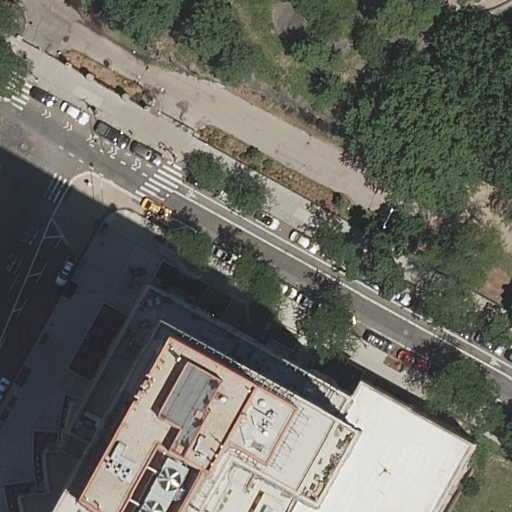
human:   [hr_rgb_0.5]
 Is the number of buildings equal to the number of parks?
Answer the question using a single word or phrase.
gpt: no

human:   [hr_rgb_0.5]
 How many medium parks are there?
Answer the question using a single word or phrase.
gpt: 0

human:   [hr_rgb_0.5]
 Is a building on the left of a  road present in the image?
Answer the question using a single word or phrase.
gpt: yes

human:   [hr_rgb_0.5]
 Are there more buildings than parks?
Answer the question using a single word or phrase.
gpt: yes

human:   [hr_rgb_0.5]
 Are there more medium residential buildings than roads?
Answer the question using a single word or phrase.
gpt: no

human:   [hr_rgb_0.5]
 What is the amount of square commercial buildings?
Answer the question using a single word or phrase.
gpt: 0

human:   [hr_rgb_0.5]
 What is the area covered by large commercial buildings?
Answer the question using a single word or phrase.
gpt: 0m2

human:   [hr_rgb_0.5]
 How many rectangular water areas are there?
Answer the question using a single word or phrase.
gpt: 0

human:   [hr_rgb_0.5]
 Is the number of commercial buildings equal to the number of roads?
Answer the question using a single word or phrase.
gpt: no

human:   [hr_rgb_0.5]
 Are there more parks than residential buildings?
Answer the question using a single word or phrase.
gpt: no

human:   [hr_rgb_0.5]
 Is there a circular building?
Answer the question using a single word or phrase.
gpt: no

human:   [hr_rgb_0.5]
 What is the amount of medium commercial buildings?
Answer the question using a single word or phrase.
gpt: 0

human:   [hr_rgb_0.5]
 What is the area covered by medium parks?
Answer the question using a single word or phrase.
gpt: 0m2

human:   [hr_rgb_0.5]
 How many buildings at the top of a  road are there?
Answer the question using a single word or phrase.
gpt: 0

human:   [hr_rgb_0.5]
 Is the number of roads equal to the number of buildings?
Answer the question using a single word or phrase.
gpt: no

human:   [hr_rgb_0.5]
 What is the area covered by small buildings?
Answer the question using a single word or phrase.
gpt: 0m2

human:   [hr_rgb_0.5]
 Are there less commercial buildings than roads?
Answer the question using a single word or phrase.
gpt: yes

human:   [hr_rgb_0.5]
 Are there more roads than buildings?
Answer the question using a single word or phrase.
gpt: yes

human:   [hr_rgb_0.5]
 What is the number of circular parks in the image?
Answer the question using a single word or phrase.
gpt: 0

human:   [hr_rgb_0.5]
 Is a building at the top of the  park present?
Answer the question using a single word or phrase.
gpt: no

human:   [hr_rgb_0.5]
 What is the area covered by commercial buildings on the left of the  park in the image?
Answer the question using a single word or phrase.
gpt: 0m2

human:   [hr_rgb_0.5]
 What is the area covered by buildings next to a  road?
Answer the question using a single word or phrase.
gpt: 2369m2

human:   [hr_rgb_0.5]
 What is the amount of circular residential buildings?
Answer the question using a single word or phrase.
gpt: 0

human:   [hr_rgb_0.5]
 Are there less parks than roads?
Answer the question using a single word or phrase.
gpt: yes

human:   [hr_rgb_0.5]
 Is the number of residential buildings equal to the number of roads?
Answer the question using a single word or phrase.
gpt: no

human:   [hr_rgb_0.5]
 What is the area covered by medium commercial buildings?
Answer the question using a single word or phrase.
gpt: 0m2

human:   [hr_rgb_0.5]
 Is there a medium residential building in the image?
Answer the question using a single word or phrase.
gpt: no

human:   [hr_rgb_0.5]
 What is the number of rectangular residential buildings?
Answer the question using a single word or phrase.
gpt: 1

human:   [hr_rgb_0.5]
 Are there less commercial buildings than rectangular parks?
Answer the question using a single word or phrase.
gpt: yes

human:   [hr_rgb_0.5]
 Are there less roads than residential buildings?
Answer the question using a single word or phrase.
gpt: no

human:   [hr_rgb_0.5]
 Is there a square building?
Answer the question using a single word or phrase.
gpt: no

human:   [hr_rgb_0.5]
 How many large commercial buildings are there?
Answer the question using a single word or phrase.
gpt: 0

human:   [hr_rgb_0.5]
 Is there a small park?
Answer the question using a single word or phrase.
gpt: no

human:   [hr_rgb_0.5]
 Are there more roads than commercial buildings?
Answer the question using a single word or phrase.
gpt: yes

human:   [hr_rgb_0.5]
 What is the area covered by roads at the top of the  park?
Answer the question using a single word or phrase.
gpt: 0m2

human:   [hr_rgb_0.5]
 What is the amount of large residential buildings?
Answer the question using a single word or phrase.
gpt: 2